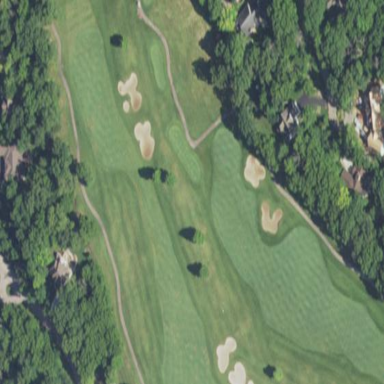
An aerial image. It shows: Golf fairway in the image.